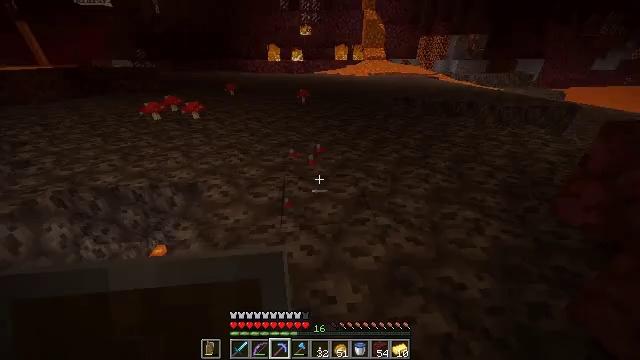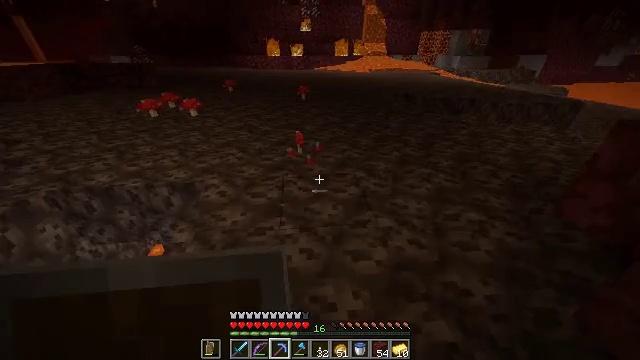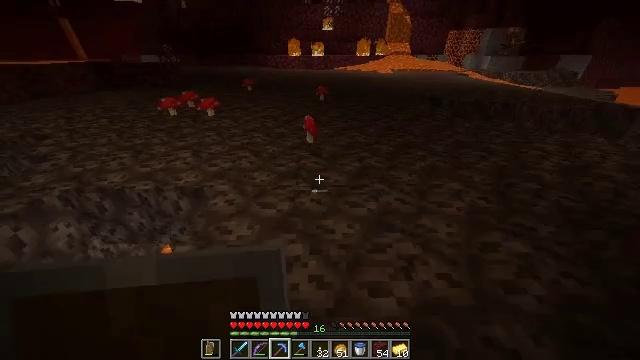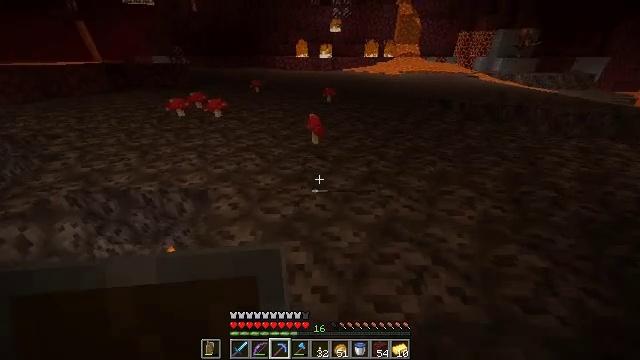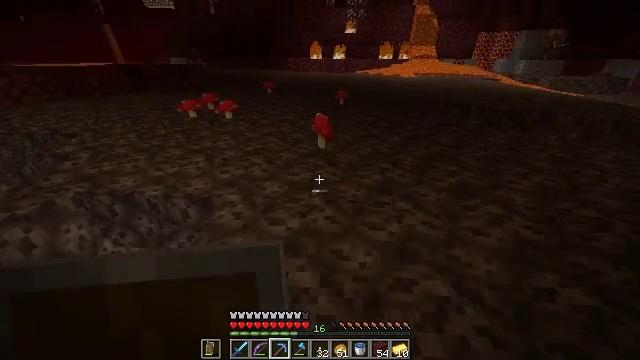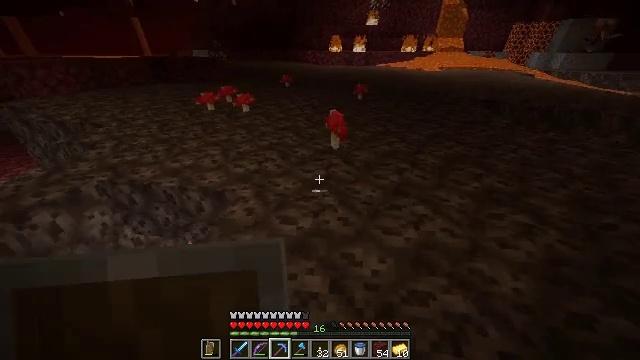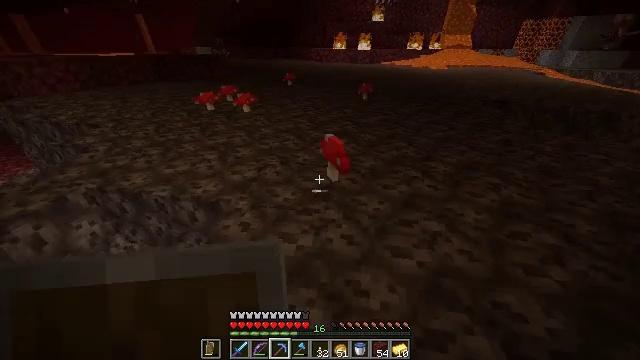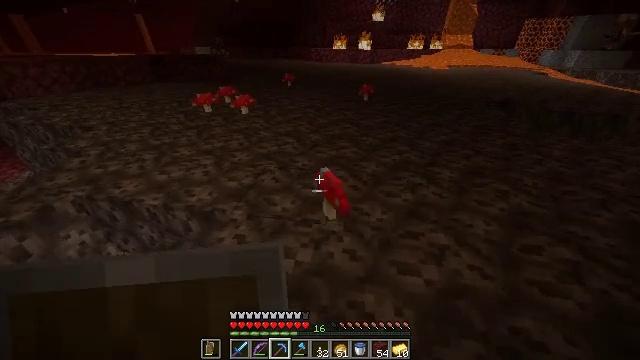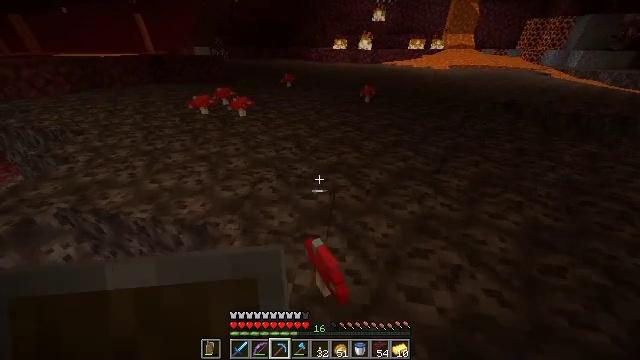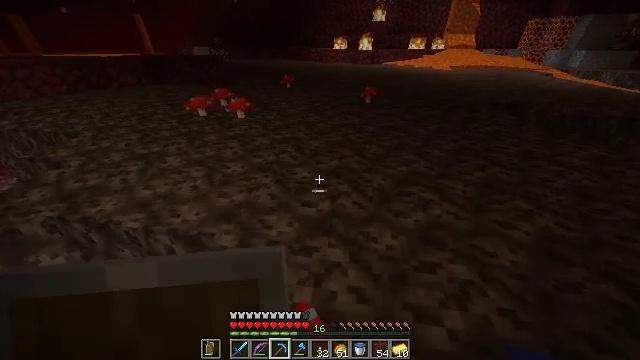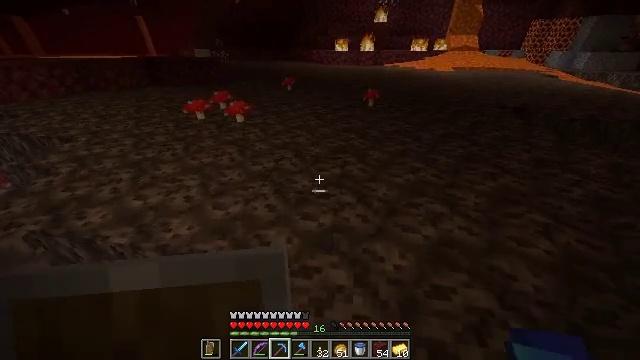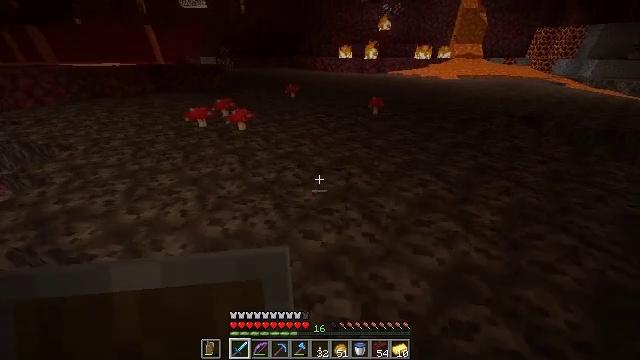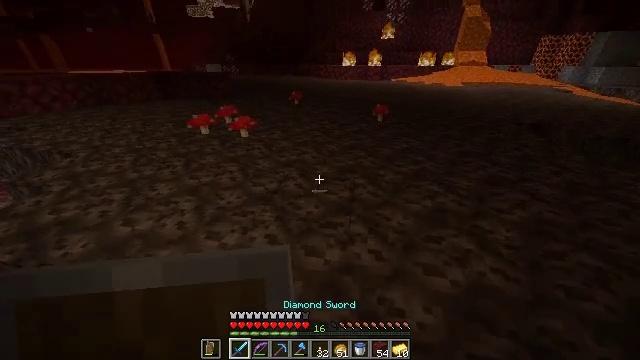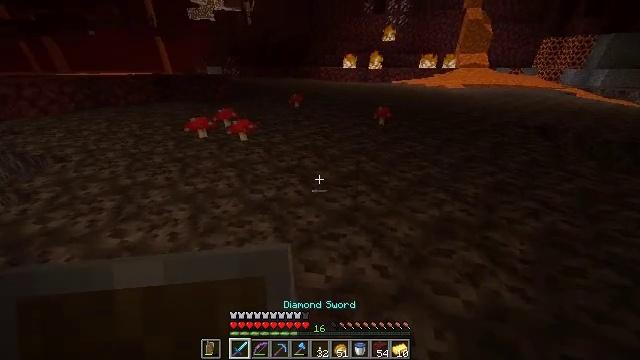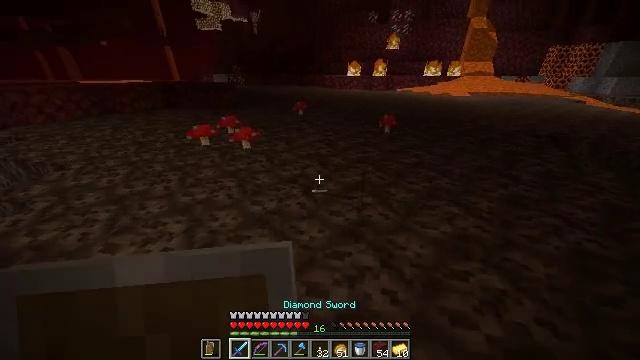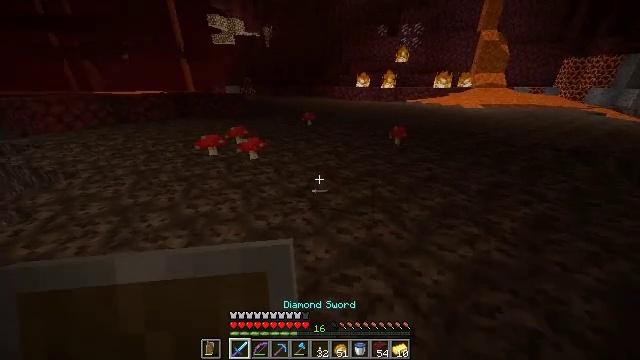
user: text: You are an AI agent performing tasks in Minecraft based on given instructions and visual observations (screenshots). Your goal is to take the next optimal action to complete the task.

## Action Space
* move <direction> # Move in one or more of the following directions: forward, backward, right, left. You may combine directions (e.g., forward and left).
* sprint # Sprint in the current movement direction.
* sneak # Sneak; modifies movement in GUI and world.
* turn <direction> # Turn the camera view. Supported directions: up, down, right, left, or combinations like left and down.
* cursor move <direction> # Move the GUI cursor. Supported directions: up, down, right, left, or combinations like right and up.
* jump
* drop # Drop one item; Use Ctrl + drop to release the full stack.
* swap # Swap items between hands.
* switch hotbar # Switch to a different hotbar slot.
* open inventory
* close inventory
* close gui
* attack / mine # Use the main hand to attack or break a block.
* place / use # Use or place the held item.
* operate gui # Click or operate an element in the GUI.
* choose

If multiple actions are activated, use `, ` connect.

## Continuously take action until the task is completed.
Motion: motion action
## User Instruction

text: Gather the red mushroom in forests or caves.
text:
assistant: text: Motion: move forward
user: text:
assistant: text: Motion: move forward, turn left
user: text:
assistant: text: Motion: move forward, turn left
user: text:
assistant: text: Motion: move forward, turn left
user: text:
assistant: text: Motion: move forward, turn left and down
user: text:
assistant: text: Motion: move forward
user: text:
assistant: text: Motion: move forward
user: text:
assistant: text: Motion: move forward
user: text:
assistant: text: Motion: move forward
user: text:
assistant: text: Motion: move forward
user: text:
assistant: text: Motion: move forward, turn up, switch to hotbar 1
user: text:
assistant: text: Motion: move forward, turn up, switch to hotbar 1
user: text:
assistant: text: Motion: move forward
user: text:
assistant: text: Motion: move forward, turn left and up
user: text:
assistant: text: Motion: move forward, turn left and up
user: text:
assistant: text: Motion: move forward, turn left and up
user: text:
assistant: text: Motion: move forward, turn left
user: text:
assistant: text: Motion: move forward, turn left
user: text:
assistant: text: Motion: move forward
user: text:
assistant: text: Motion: move forward
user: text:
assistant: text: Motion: move forward
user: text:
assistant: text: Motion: move forward, turn left
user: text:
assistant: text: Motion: move forward, turn left
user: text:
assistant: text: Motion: move forward, turn left
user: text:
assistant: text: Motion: move forward, turn left
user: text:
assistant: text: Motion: move forward, attack / mine
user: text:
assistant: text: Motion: move forward, attack / mine
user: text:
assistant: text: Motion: move forward, attack / mine
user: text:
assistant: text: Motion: move forward, attack / mine
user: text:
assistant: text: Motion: move forward, turn left